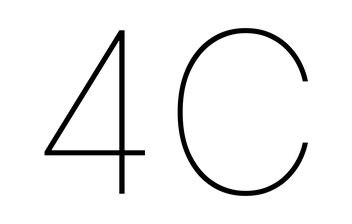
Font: Inter_Thin